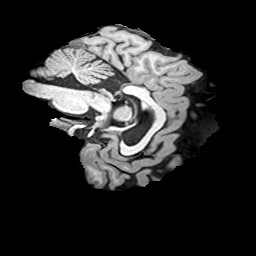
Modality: T1w
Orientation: sagittal
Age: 25
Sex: male
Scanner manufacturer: siemens
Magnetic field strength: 3 T
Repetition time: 2 s
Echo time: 0.0024 s